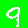
Digit: 9